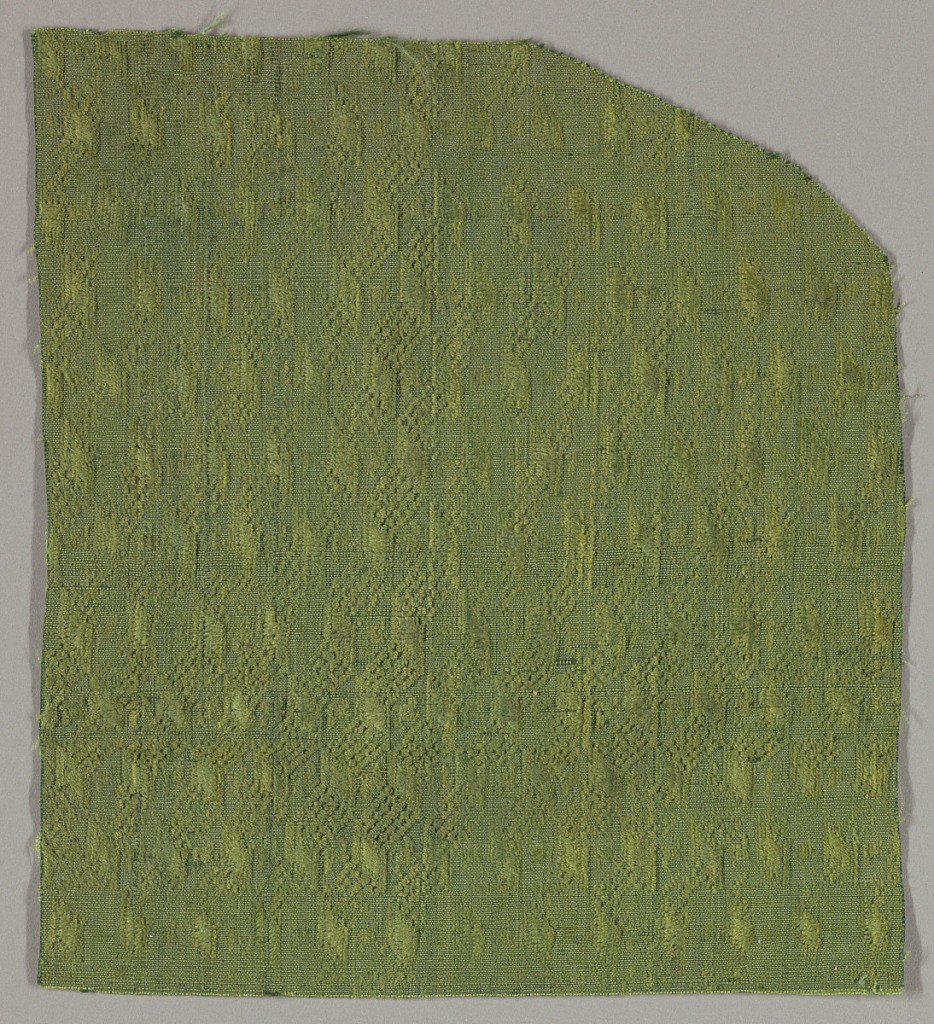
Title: Fragment
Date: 17th century
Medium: silk Technique: supplementary warp forming raised cut pile in plain weave foundation (velvet)
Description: Ribbon fold pattern in green.